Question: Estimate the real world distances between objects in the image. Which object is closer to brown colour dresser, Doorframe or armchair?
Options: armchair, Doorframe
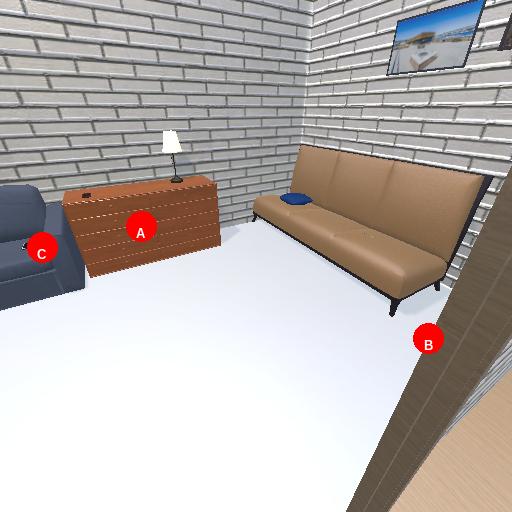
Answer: armchair